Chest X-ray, AP view. Patient: 48 years old, sex M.
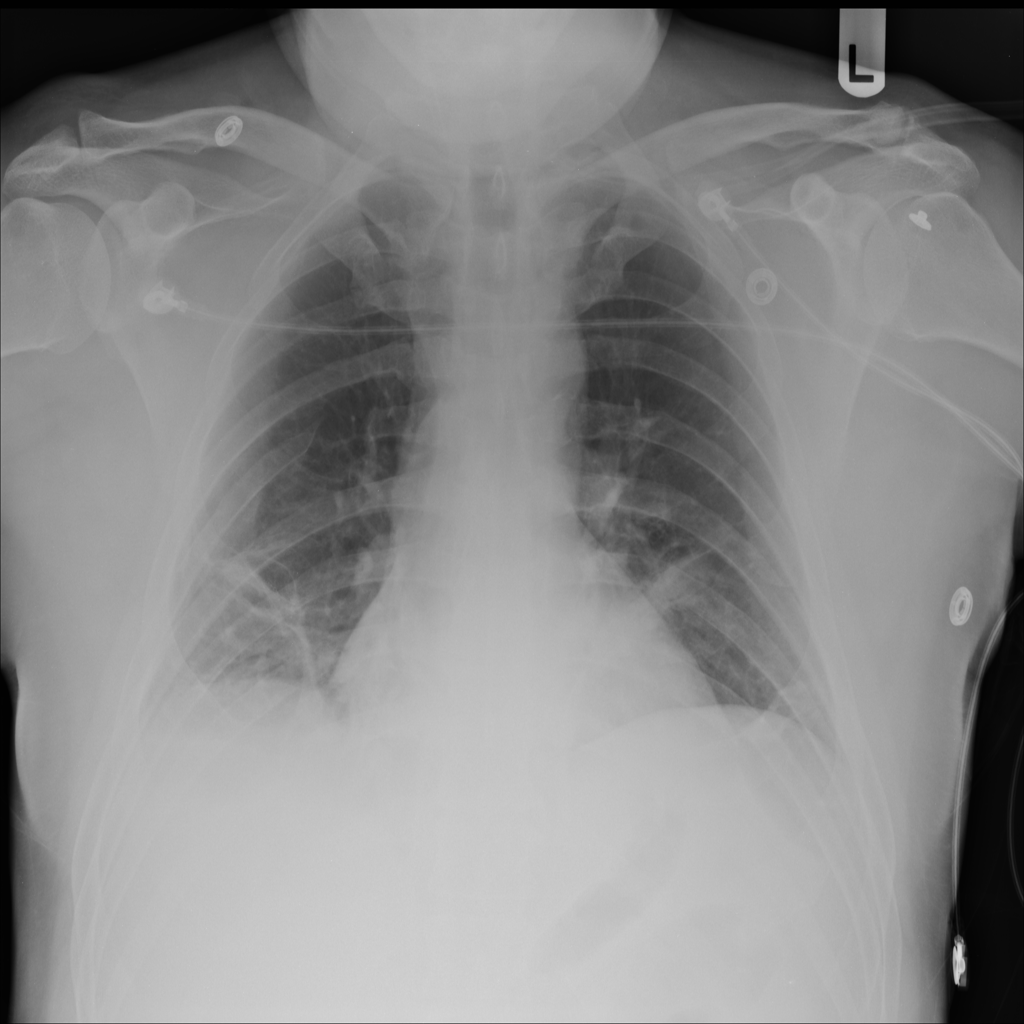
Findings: No Finding